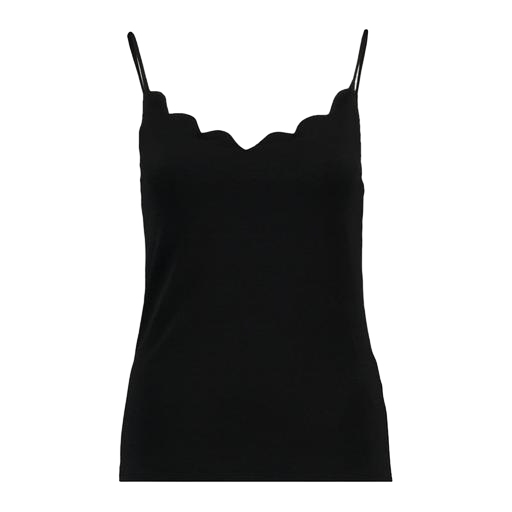
black realm scallop top, black chelsea cami, black valencia tank top, white background